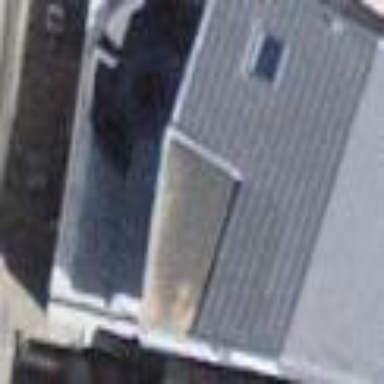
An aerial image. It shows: Garage building.